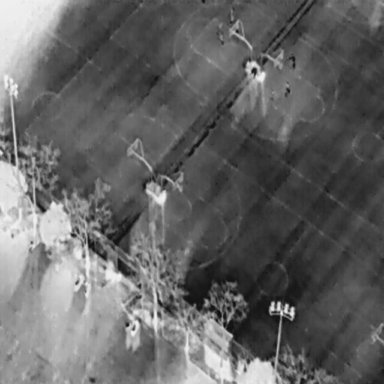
There are six People in the infrared image.